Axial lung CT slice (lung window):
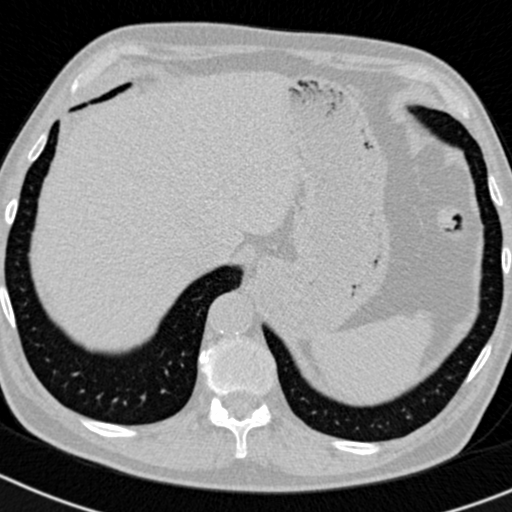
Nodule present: no